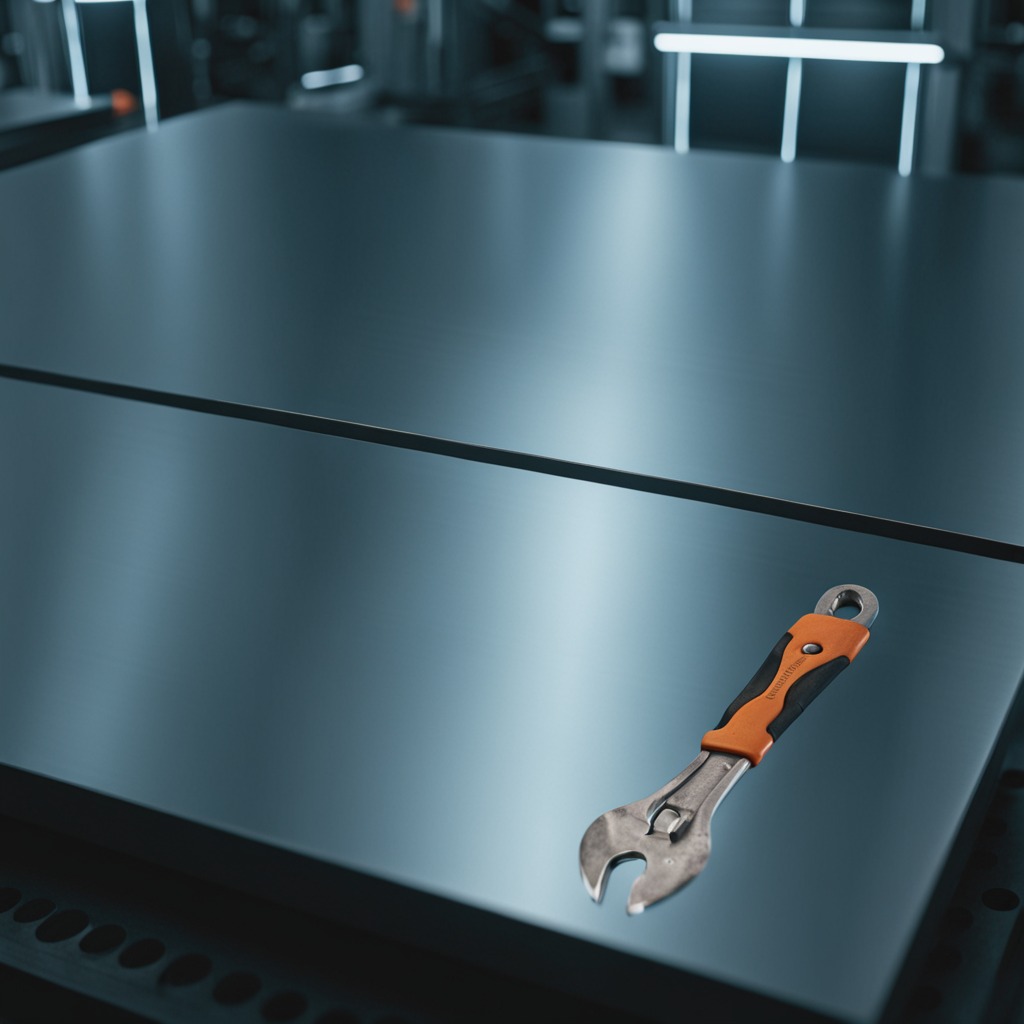
An wrench is lying on a metal table in a machine shop under fluorescent lights.